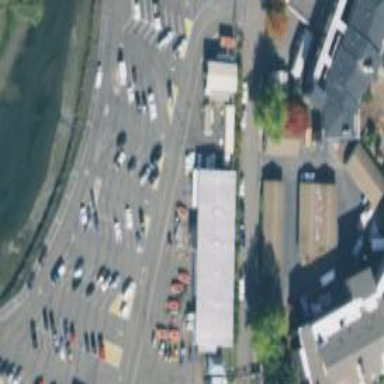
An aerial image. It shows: Paved parking area.